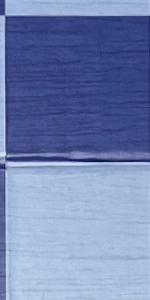
Label: Empty